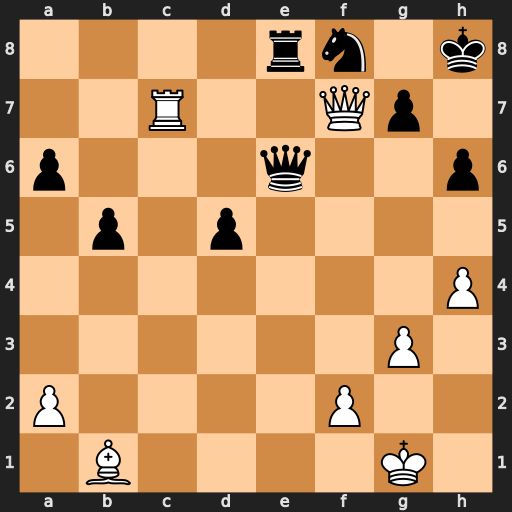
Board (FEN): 4rn1k/2R2Qp1/p3q2p/1p1p4/7P/6P1/P4P2/1B4K1
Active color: w
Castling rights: -
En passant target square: -
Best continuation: Qxg7#